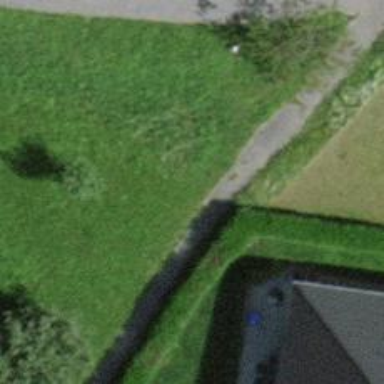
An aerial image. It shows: Hedge acting as barrier.